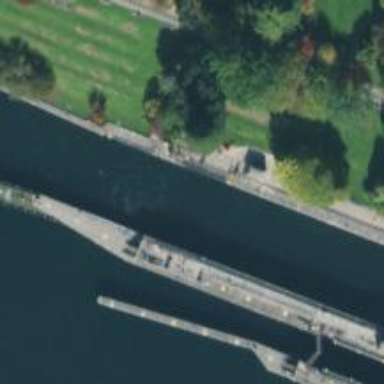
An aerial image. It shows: Canal with lock obstacle.